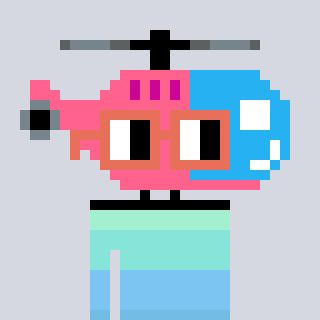
a pixel art character with square orange glasses, a helicopter-shaped head and a hotbrown-colored body on a cool background